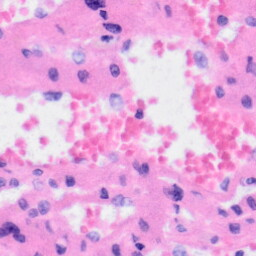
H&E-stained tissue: Liver